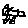
Label: cat